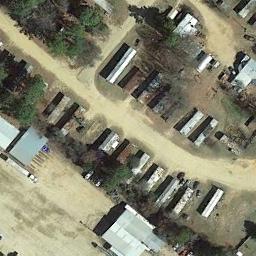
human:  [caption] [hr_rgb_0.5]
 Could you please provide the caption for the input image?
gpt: Here are four rows of white mobile homes .

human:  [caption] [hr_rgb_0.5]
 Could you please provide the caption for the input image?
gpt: The mobile home park is on the bare land next to some trees .

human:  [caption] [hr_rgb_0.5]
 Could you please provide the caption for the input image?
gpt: There are some buildings and yellow bare land in the mobile home park .

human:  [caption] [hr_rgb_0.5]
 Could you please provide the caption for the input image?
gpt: Many buildings are in the mobile home park .

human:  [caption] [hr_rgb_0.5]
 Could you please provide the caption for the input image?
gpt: The mobile home park has some mobile homes of different colors, Trees and a clearing .